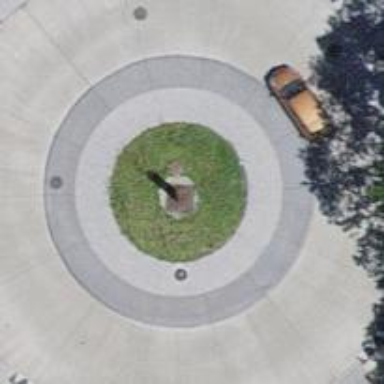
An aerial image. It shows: Secondary road with asphalt surface leading to roundabout.